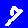
Digit: 7